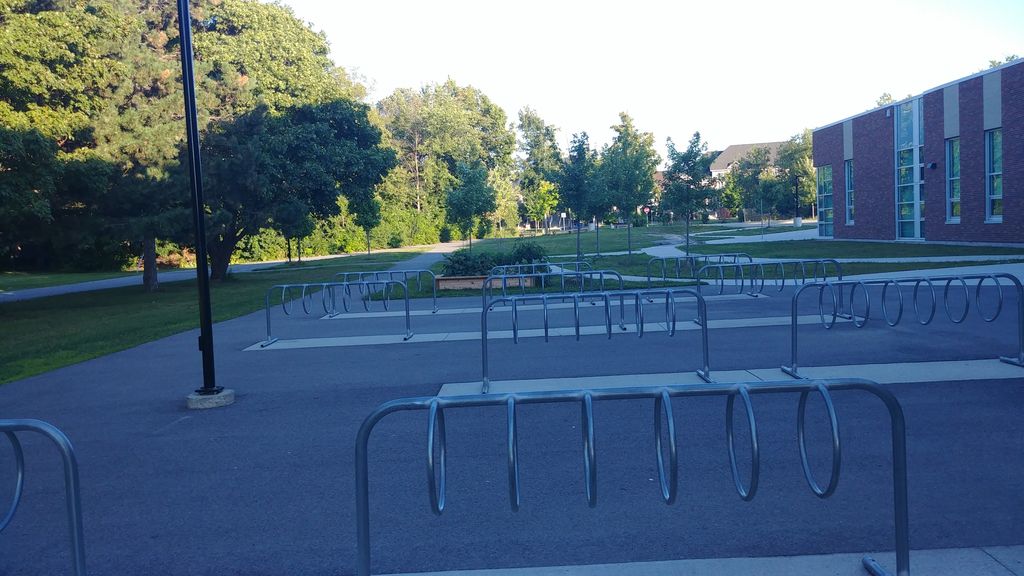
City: ottawa-gatineau